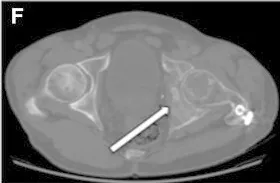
Comparison of CT scans realized before and after two months of treatment with a BRAF inhibitor. CT realized on June 2012 A,. C, F (bone window): Left iliac bone regeneration. Notice cortical bone regeneration of arcuate line of ilium.
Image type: radiology (ct)